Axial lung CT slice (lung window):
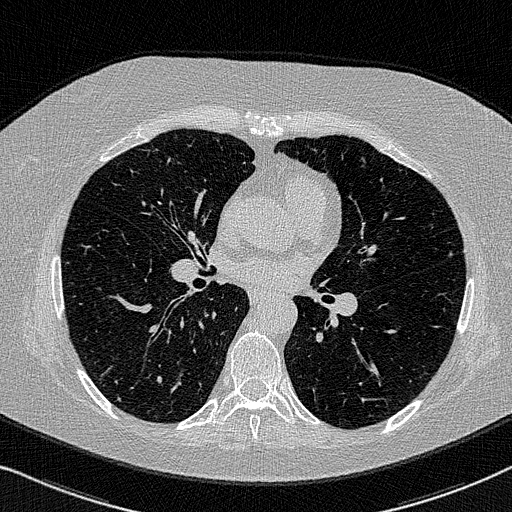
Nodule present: no